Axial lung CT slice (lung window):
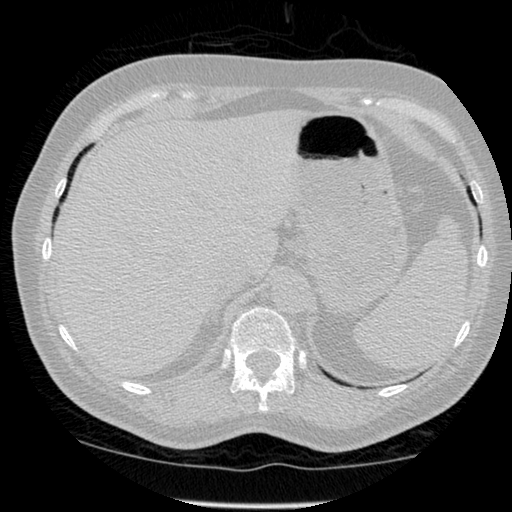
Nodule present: no